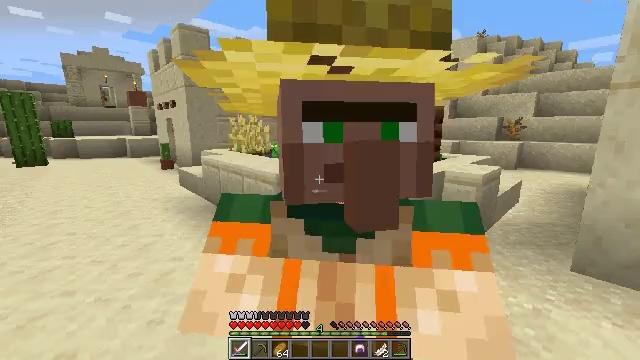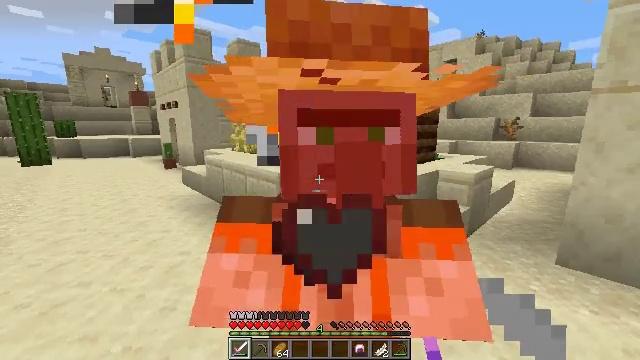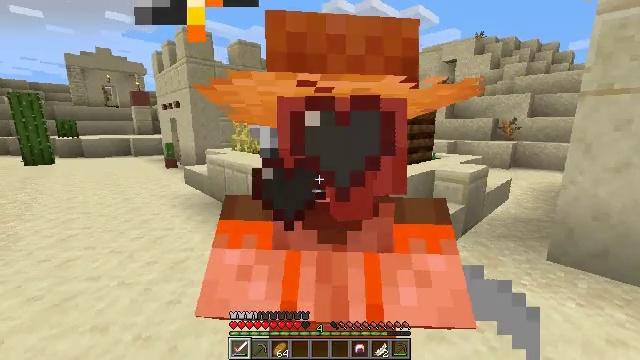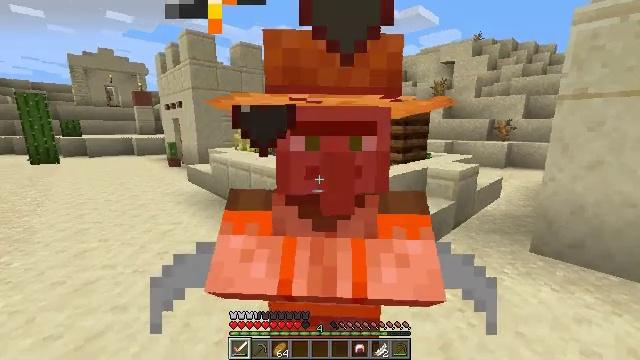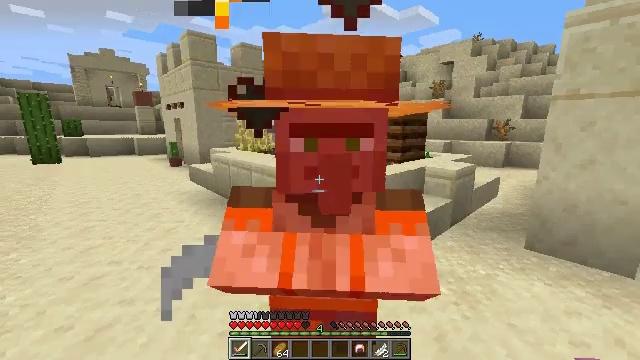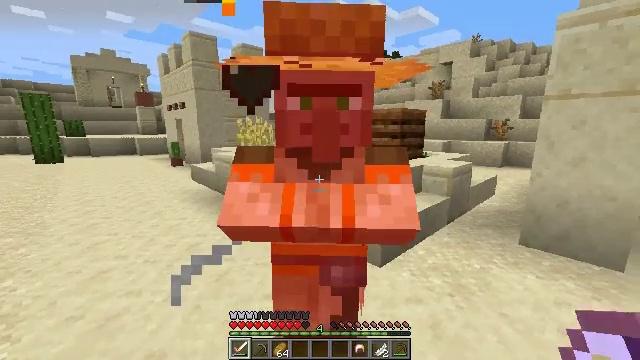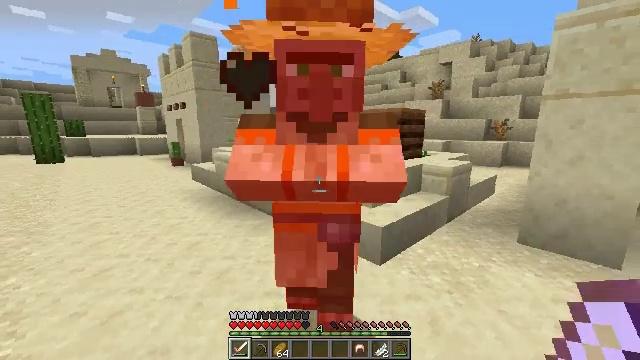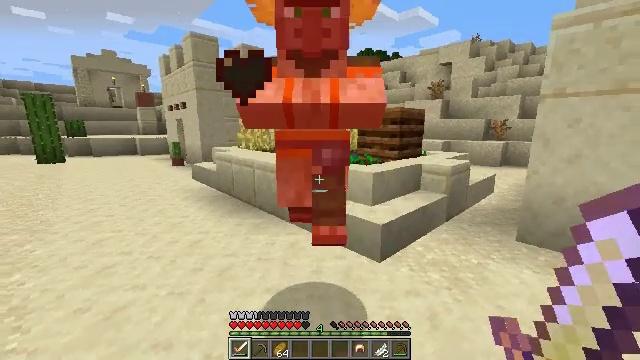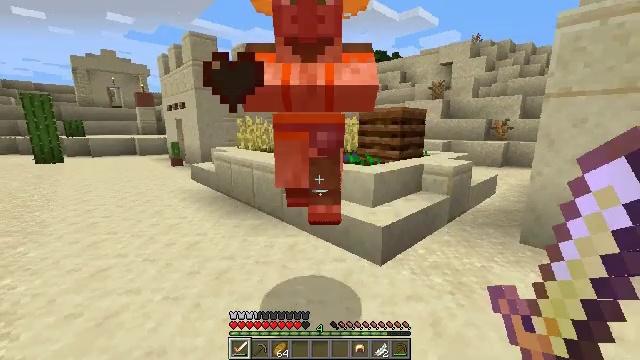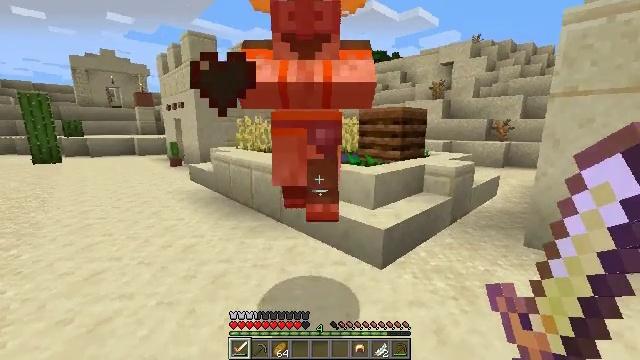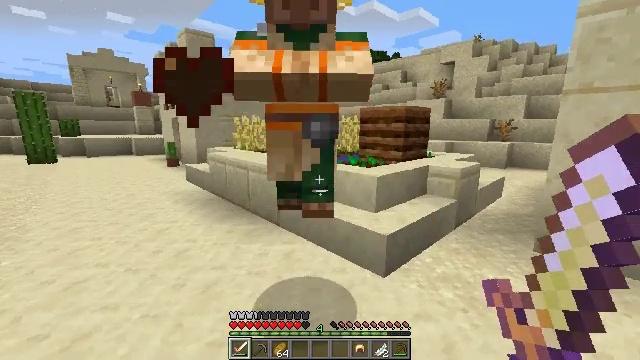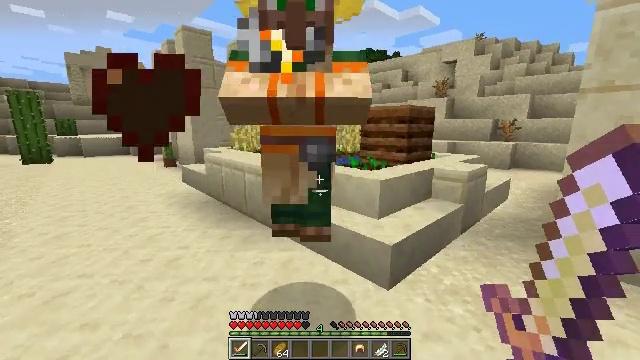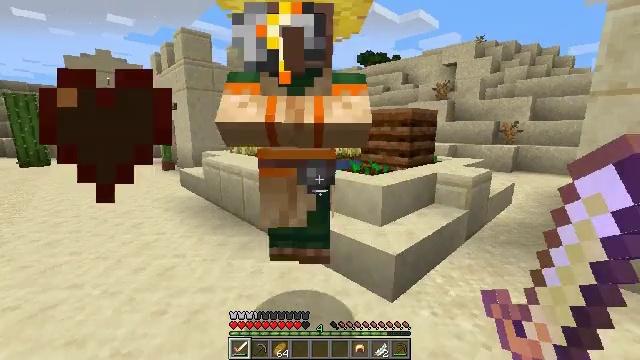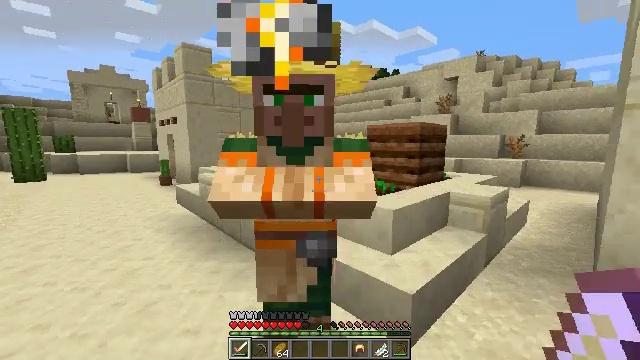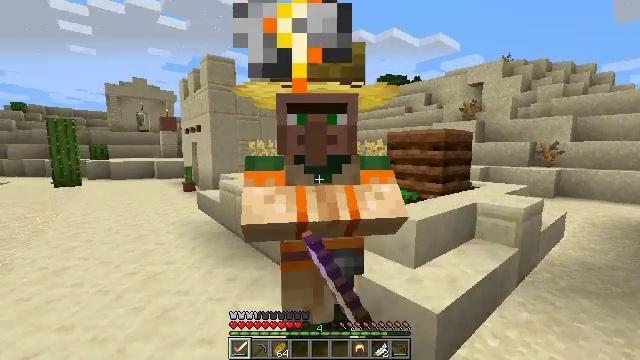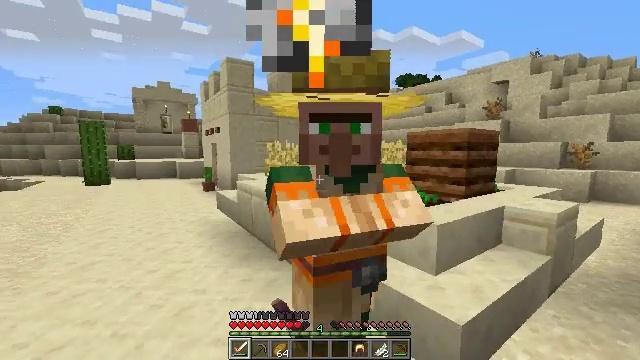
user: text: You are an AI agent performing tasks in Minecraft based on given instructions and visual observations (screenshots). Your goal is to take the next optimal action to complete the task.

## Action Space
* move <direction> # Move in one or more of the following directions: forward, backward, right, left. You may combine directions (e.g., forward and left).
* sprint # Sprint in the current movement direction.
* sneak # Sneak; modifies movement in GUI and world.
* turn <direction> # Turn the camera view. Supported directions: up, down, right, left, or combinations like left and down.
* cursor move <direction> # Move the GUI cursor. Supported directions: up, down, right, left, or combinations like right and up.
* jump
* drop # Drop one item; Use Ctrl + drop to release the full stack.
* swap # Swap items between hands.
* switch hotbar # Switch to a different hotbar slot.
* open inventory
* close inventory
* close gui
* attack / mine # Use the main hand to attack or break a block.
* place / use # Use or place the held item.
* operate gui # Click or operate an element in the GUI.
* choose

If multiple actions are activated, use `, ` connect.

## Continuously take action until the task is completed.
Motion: motion action
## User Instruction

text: Kill a villager.
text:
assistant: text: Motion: move back
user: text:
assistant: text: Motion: move back
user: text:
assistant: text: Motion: move back
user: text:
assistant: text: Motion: no_op
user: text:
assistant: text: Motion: no_op
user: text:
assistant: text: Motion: no_op
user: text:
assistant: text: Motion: no_op
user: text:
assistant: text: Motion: move forward
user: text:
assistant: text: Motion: move forward
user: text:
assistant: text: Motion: move forward
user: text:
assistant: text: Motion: move forward
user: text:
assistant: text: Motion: move forward
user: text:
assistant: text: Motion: move forward, turn up, attack / mine
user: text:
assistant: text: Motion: turn left and up, attack / mine
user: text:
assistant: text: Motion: turn left, attack / mine
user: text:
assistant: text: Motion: no_op
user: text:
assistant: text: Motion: no_op
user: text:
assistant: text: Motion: no_op